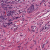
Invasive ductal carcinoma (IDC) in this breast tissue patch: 1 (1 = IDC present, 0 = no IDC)